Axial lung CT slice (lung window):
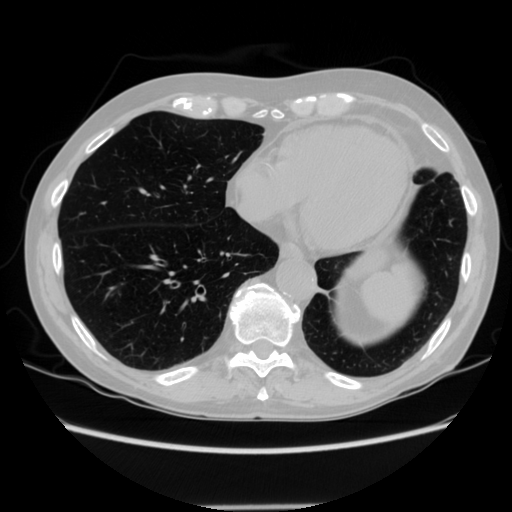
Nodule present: no